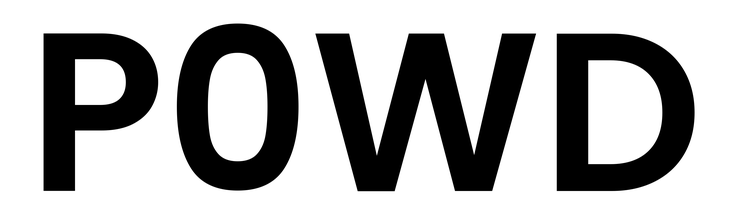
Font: Poppins-SemiBold